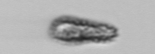
Label: Pseudochattonella_farcimen